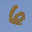
Label: 6